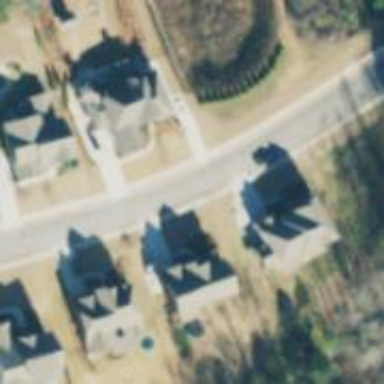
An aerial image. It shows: Driveway.